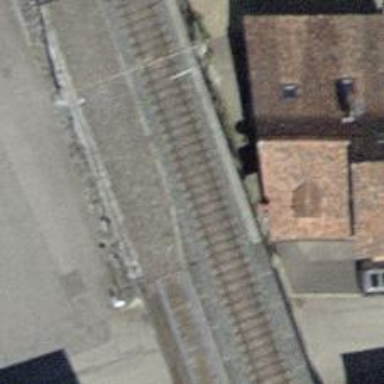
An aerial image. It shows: Single-track electrified railway with contact line.